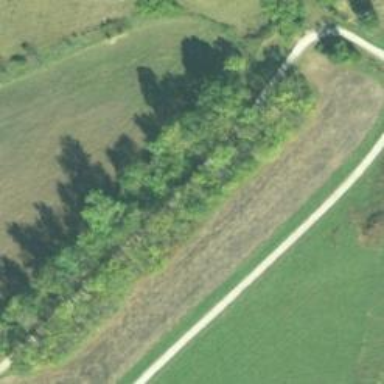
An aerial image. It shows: Abandoned railway in the form of cycleway.